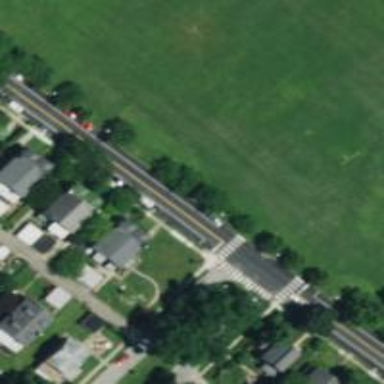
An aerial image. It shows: Stop road.